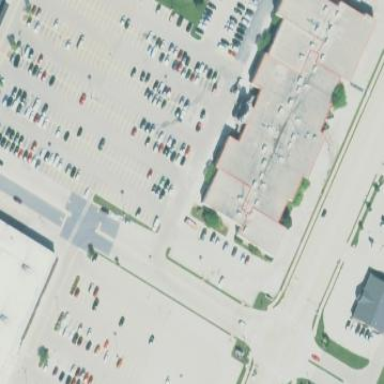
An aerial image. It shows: Parking area with surface.